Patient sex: M
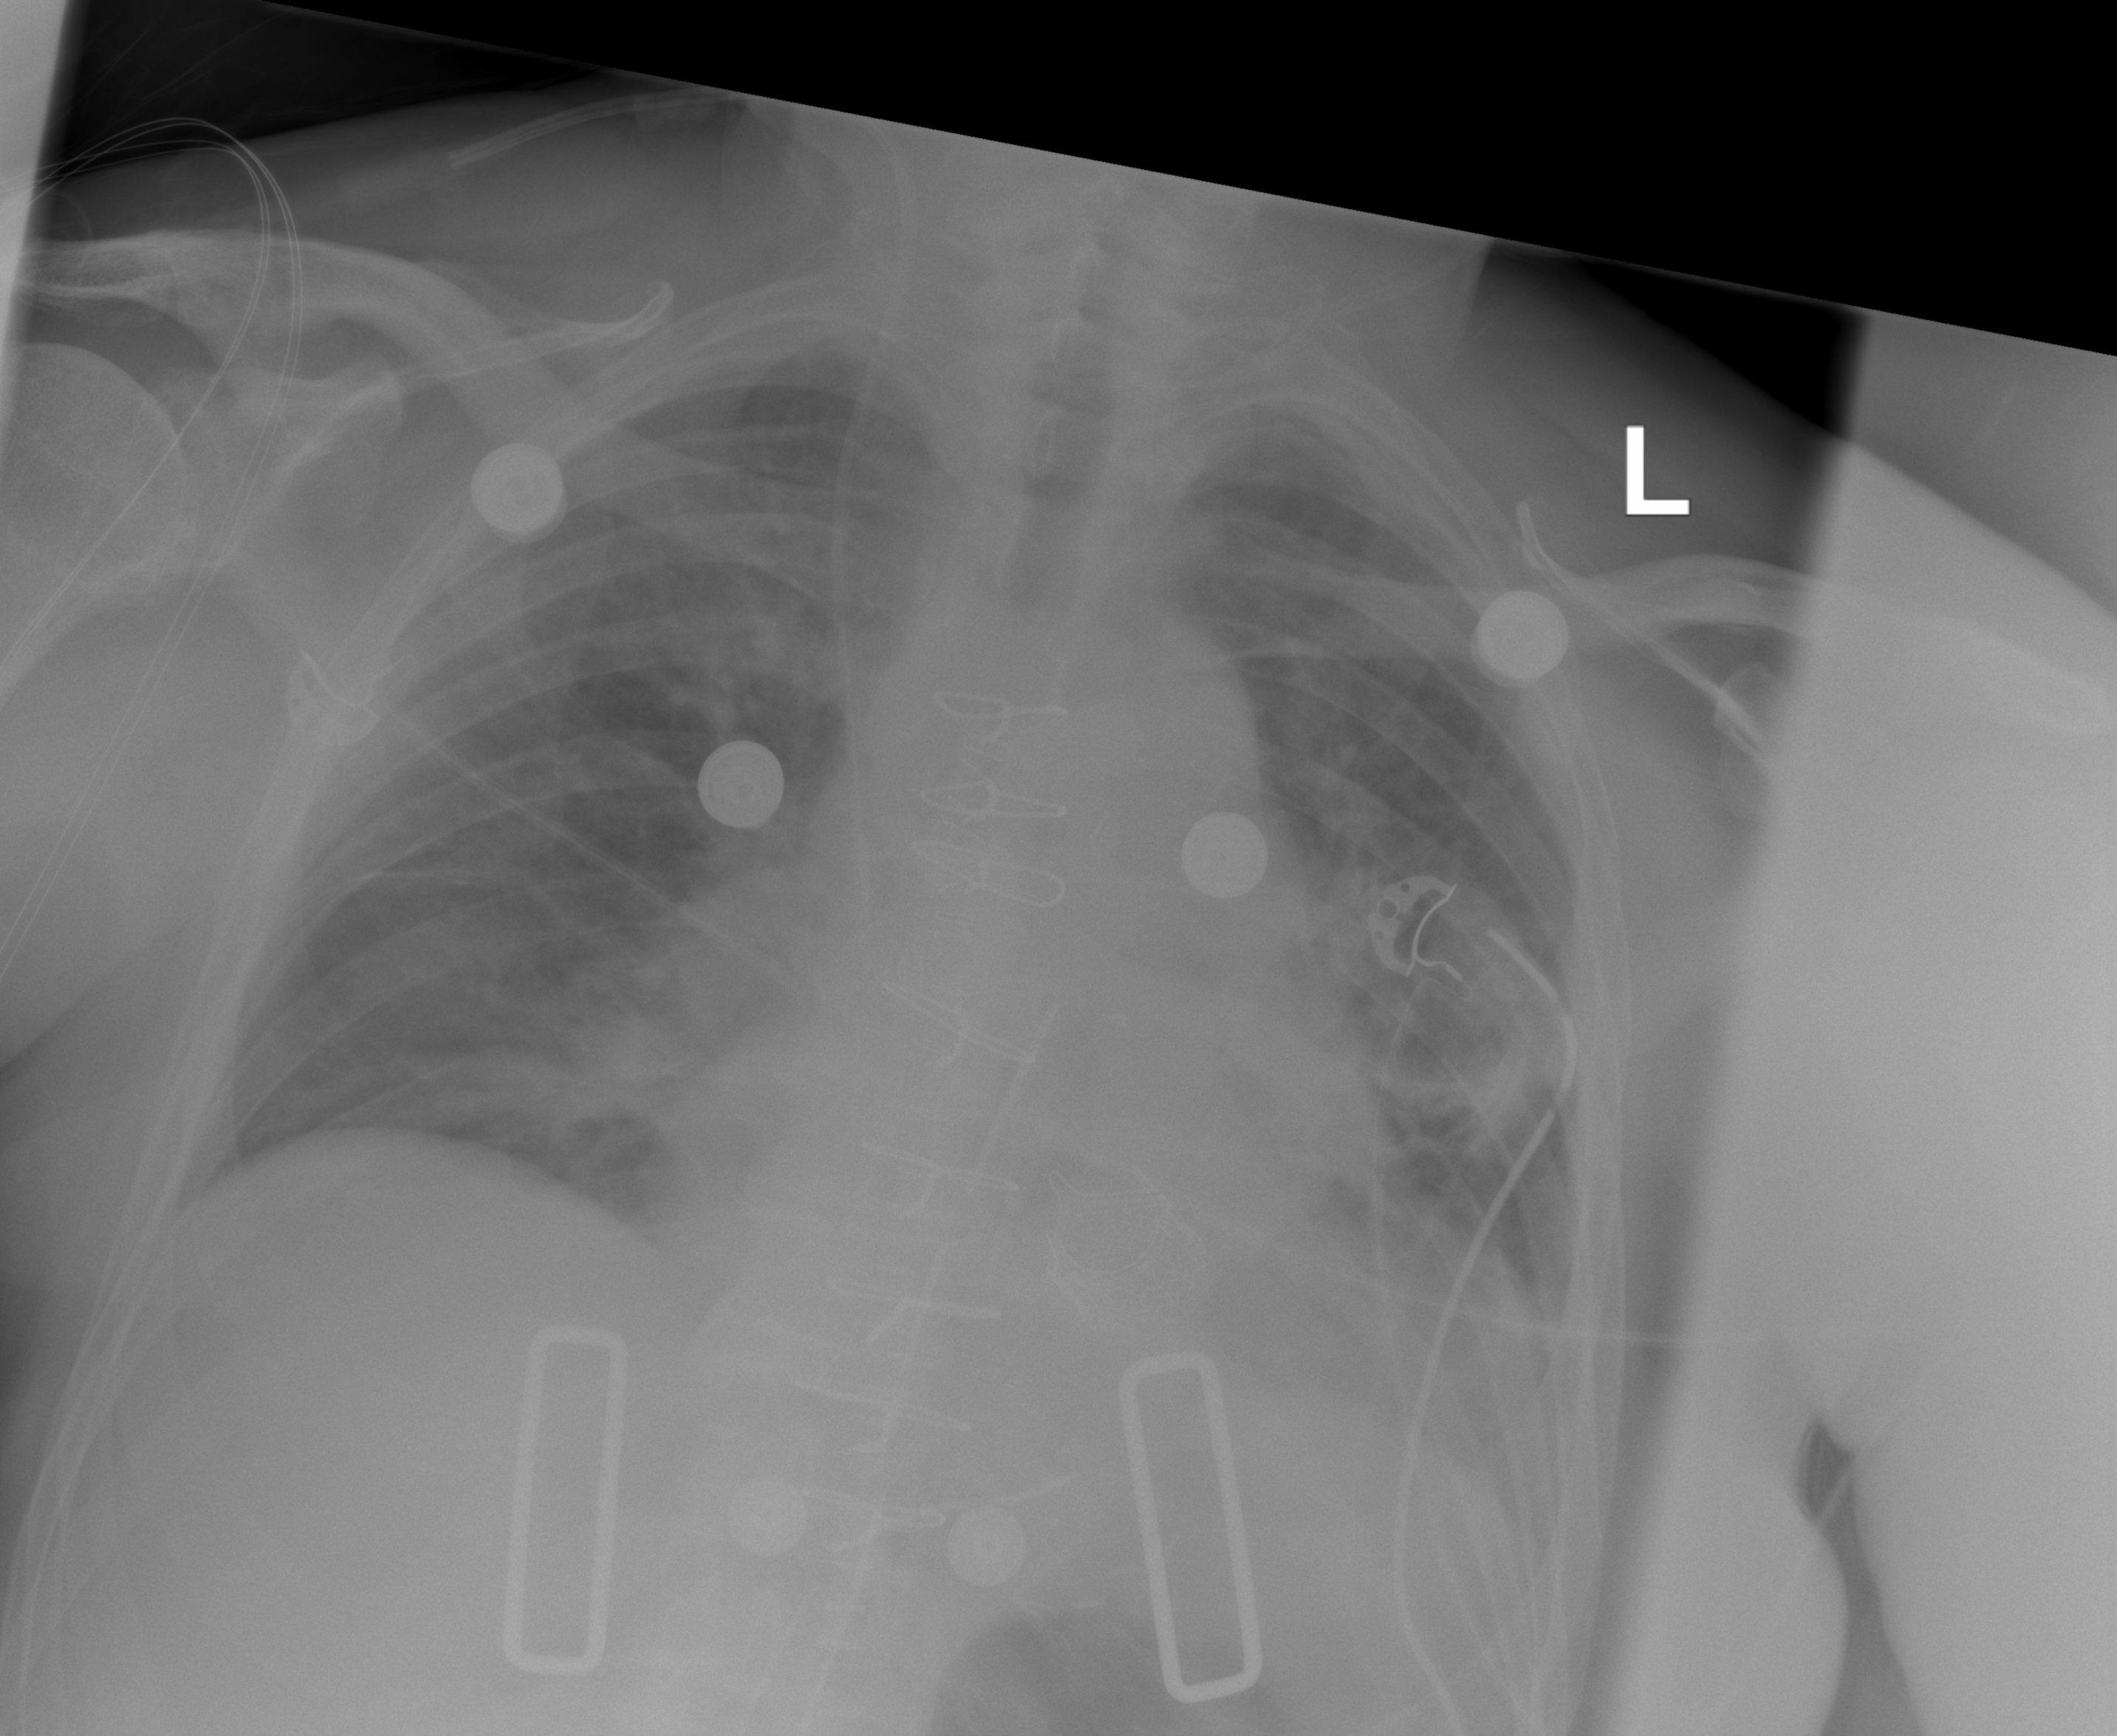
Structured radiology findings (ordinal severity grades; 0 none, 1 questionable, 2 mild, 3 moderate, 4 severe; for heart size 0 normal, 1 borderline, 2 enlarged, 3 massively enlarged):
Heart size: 2
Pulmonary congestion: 2
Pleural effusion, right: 0
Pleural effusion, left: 0
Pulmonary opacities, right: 2
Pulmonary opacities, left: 2
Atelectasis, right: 0
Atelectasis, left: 2